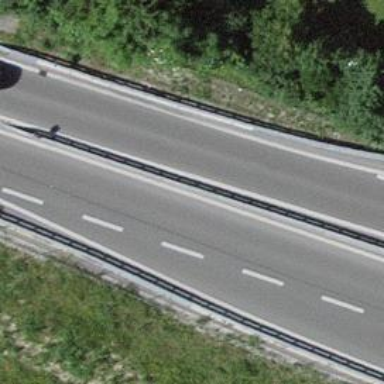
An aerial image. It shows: Asphalt trunk highway.